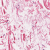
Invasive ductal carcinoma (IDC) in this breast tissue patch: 0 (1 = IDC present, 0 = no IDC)